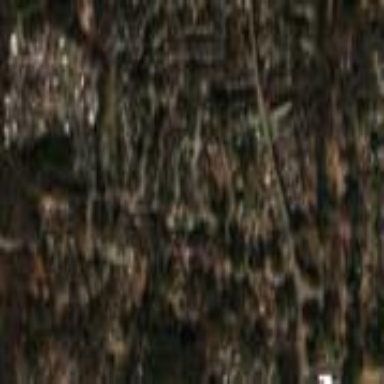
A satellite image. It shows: Residential area within neighborhood.